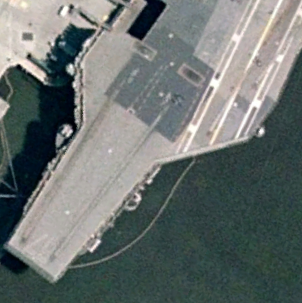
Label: KittyHawk-class_aircraft_carrier